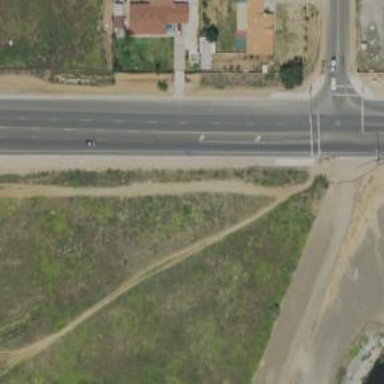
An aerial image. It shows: Secondary road.